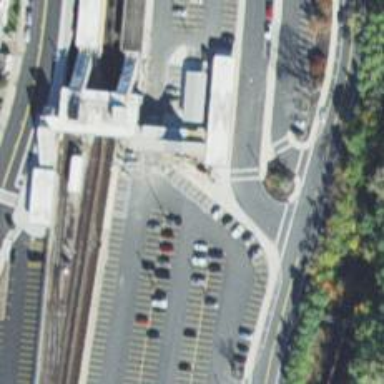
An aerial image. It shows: Parking space.